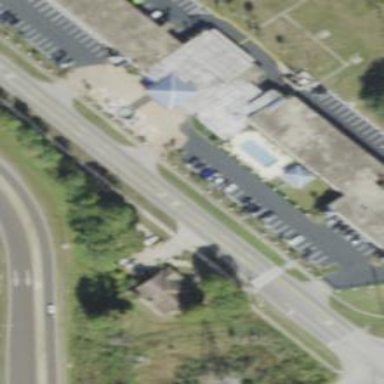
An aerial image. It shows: Hotel building.